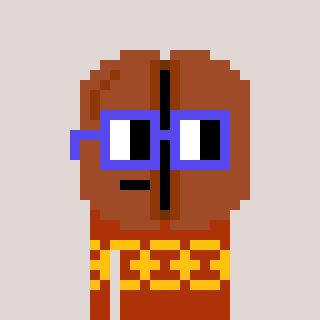
a pixel art character with square blue glasses, a coffeebean-shaped head and a hotbrown-colored body on a warm background